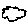
Label: cloud